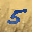
Label: 5